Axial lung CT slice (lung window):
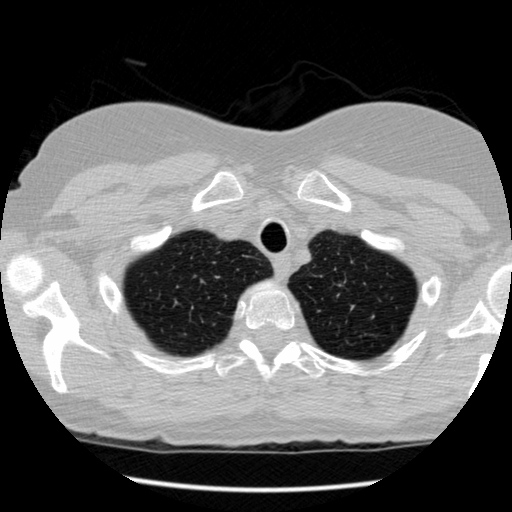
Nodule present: no